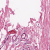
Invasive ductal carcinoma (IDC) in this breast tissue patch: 0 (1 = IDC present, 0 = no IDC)